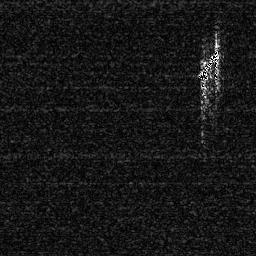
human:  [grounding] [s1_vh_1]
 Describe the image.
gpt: In the satellite image, there is  <ref>1 medium ship </ref> <box>[[75, 17, 86, 31, 0]]</box> located at top right.